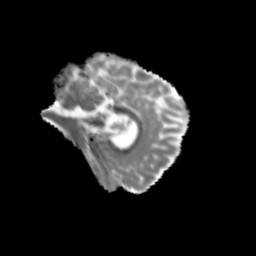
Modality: MD
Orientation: sagittal
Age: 26
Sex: female
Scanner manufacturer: siemens
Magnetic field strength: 3 T
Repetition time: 3.5 s
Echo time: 0.125 s